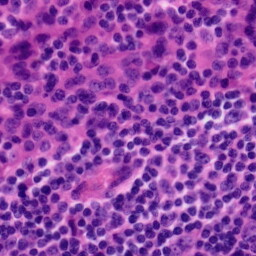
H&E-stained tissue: Tonsil